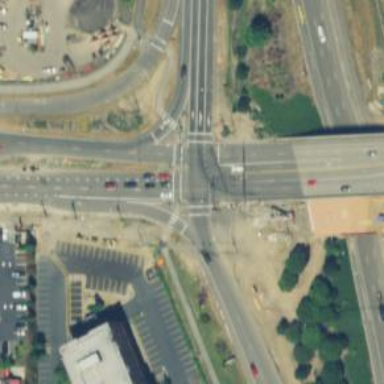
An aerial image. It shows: Marked crossing on path.